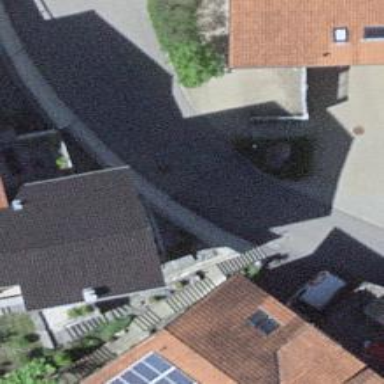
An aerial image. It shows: Smoothly paved residential road.